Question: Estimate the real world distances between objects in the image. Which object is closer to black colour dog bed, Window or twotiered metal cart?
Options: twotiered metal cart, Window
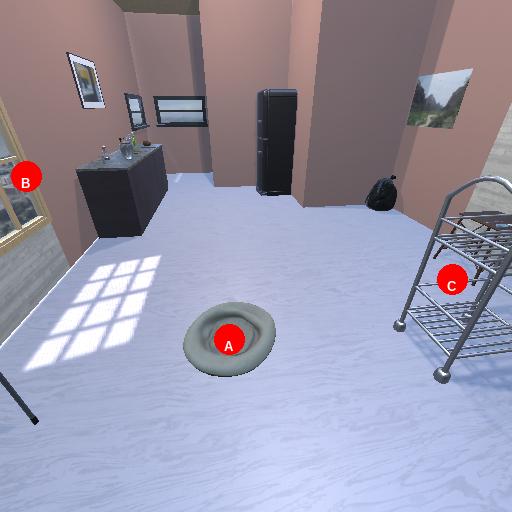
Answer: twotiered metal cart